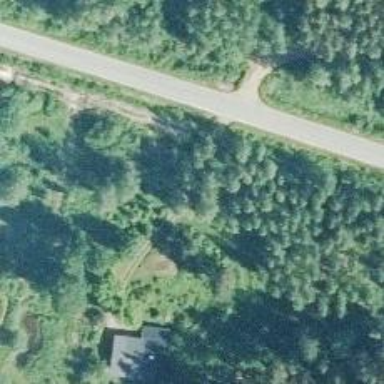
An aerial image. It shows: Unclassified road.